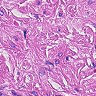
Metastatic tissue present: no